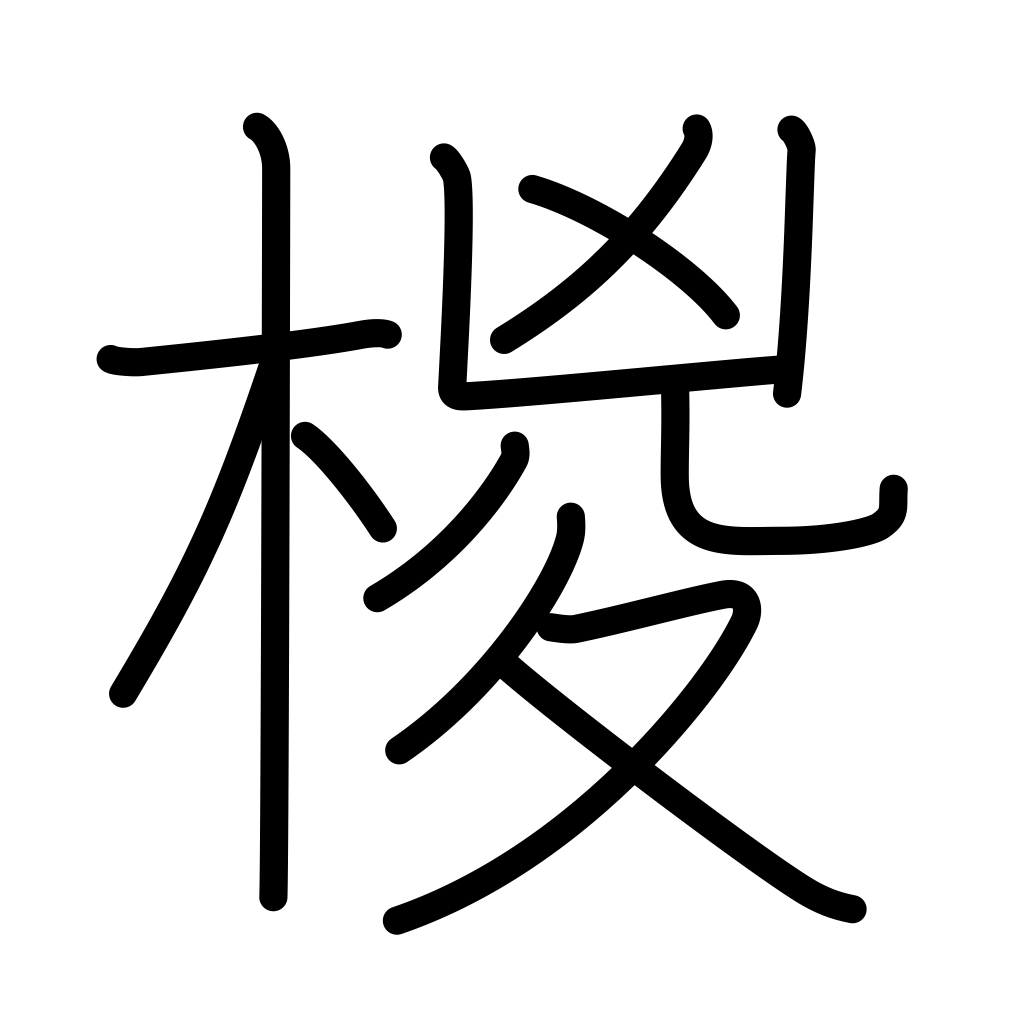
Meaning: hemp palm